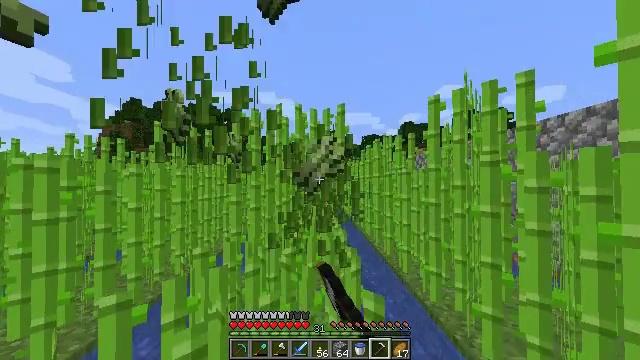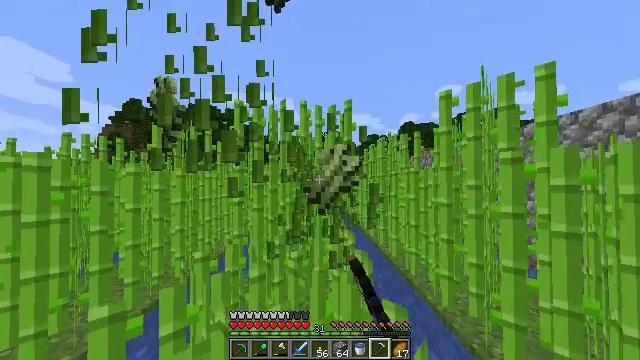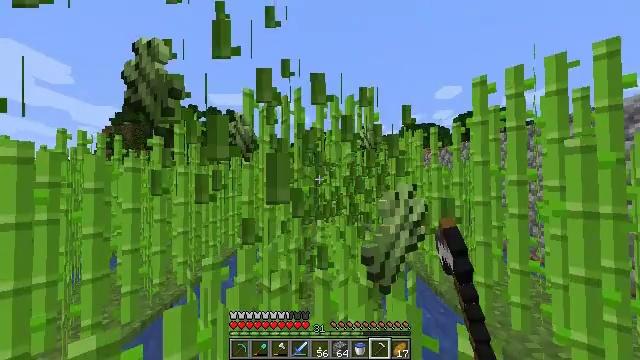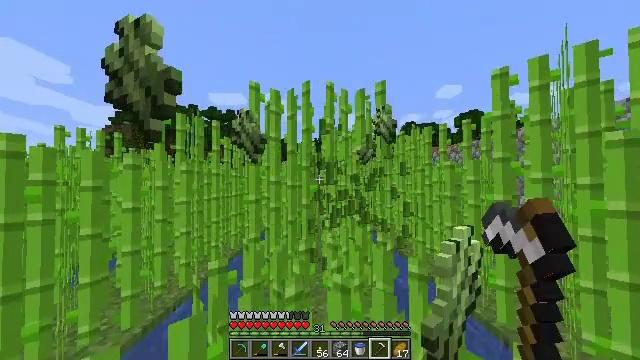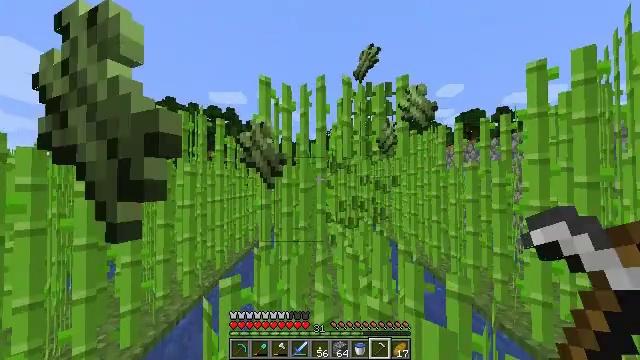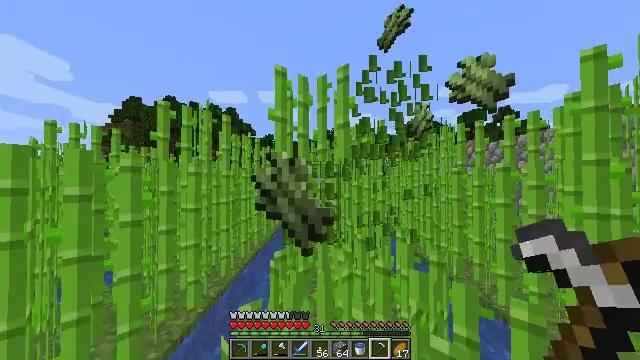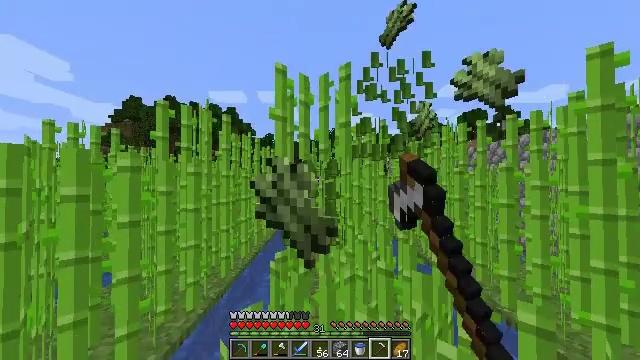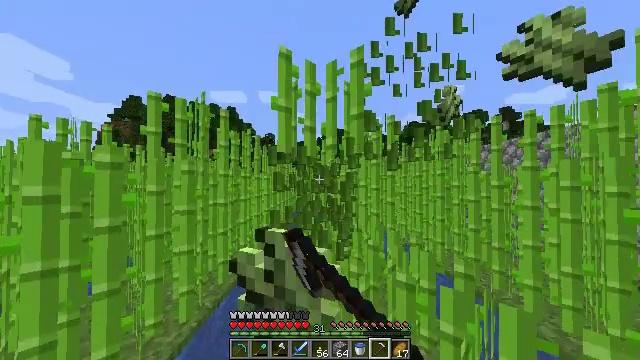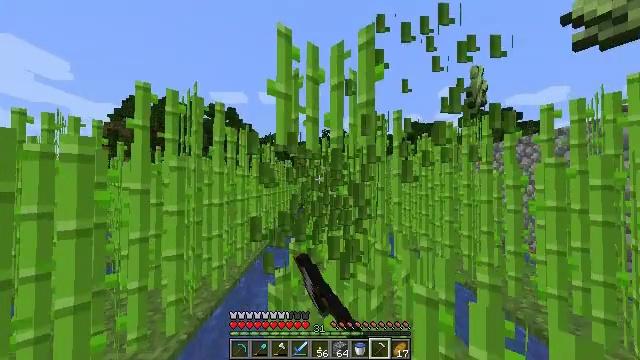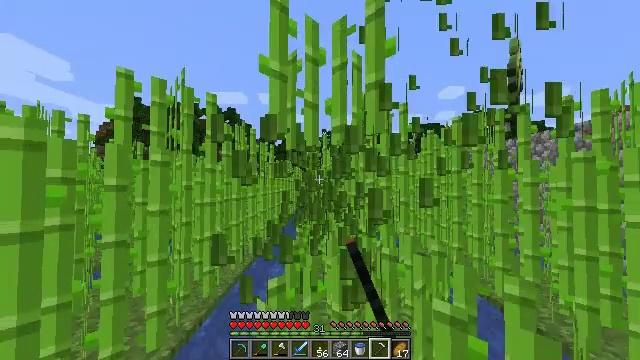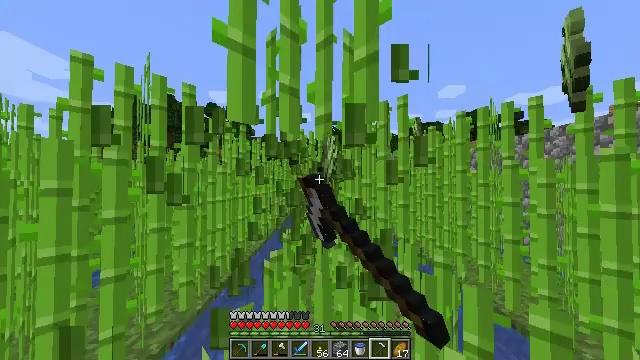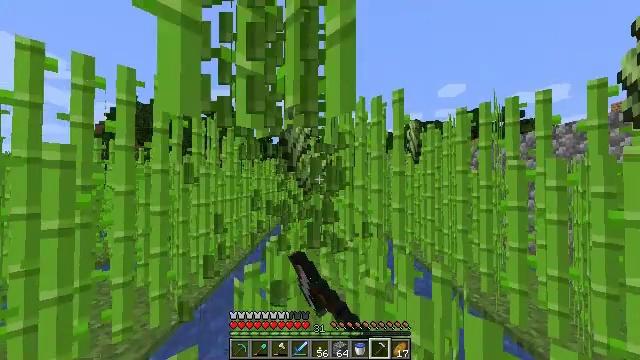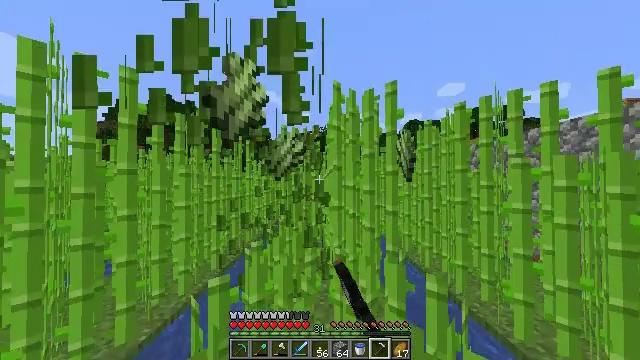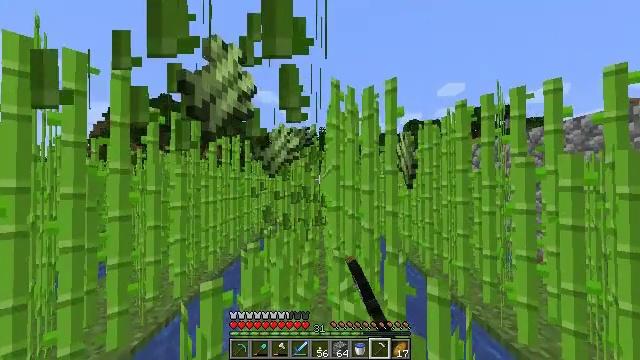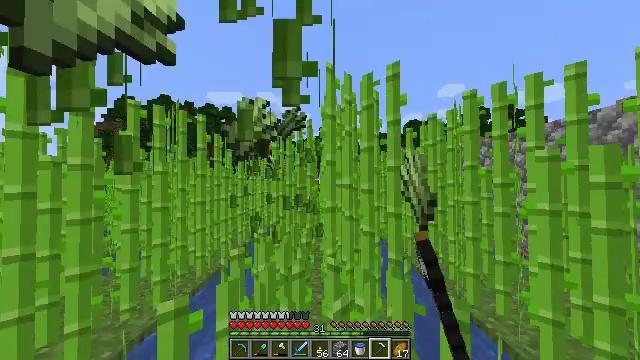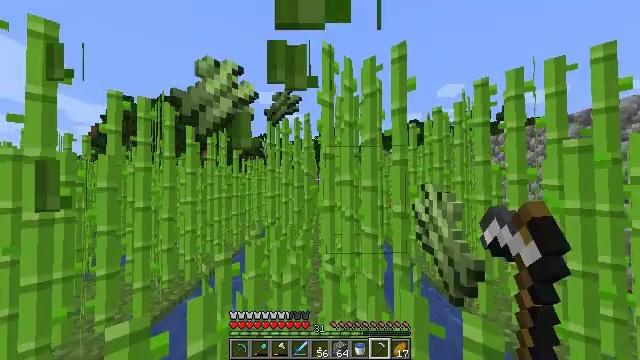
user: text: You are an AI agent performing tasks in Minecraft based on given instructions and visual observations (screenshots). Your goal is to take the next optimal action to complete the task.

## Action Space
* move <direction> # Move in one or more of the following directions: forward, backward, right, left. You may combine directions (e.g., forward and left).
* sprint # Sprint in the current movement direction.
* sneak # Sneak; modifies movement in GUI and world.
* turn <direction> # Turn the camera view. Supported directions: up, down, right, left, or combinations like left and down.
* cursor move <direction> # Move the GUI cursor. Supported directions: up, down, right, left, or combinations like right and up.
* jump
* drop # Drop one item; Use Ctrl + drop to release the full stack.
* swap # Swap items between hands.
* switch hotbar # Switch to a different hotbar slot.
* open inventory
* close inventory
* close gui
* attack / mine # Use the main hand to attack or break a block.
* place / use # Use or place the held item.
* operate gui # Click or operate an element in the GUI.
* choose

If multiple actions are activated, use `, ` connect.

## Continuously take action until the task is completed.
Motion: motion action
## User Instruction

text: Mine the sugar cane near rivers.
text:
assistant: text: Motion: move forward and move left, sprint, attack / mine
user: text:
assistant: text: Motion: move forward and move left, sprint, attack / mine
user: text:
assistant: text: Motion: move forward and move left, sprint, attack / mine
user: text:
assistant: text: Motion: move forward and move left, sprint, attack / mine
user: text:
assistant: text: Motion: move forward and move left, sprint, attack / mine
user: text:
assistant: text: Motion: move forward, sprint, attack / mine
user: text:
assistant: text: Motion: move forward, sprint, attack / mine
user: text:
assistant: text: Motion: move forward, sprint, attack / mine
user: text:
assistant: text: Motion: move forward and move right, sprint, attack / mine
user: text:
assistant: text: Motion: move forward and move right, sprint, attack / mine
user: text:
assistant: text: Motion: move forward and move right, sprint, attack / mine
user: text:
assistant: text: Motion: move forward and move right, sprint, attack / mine
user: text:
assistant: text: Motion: move forward, sprint, attack / mine
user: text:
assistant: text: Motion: move forward, sprint, attack / mine
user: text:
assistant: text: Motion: move forward, sprint, attack / mine
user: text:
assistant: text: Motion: move forward, sprint, attack / mine
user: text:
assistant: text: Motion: move forward, sprint, attack / mine
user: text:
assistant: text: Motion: move forward, sprint, attack / mine
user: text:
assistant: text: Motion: move forward and move left, sprint, attack / mine
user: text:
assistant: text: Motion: move forward and move left, sprint, attack / mine
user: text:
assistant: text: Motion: move forward and move left, sprint, attack / mine
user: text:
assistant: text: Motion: move forward and move left, sprint, attack / mine
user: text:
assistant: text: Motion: move forward, sprint, attack / mine
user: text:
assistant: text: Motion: move forward, sprint, attack / mine
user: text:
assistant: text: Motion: move forward and move right, sprint, attack / mine
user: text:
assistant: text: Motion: move forward and move right, sprint, attack / mine
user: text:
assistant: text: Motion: move forward and move right, sprint, attack / mine
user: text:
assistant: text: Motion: move forward and move right, sprint, attack / mine
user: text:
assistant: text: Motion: move forward and move right, sprint, attack / mine
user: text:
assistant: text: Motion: move forward, sprint, attack / mine